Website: lowes
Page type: customer-info-address
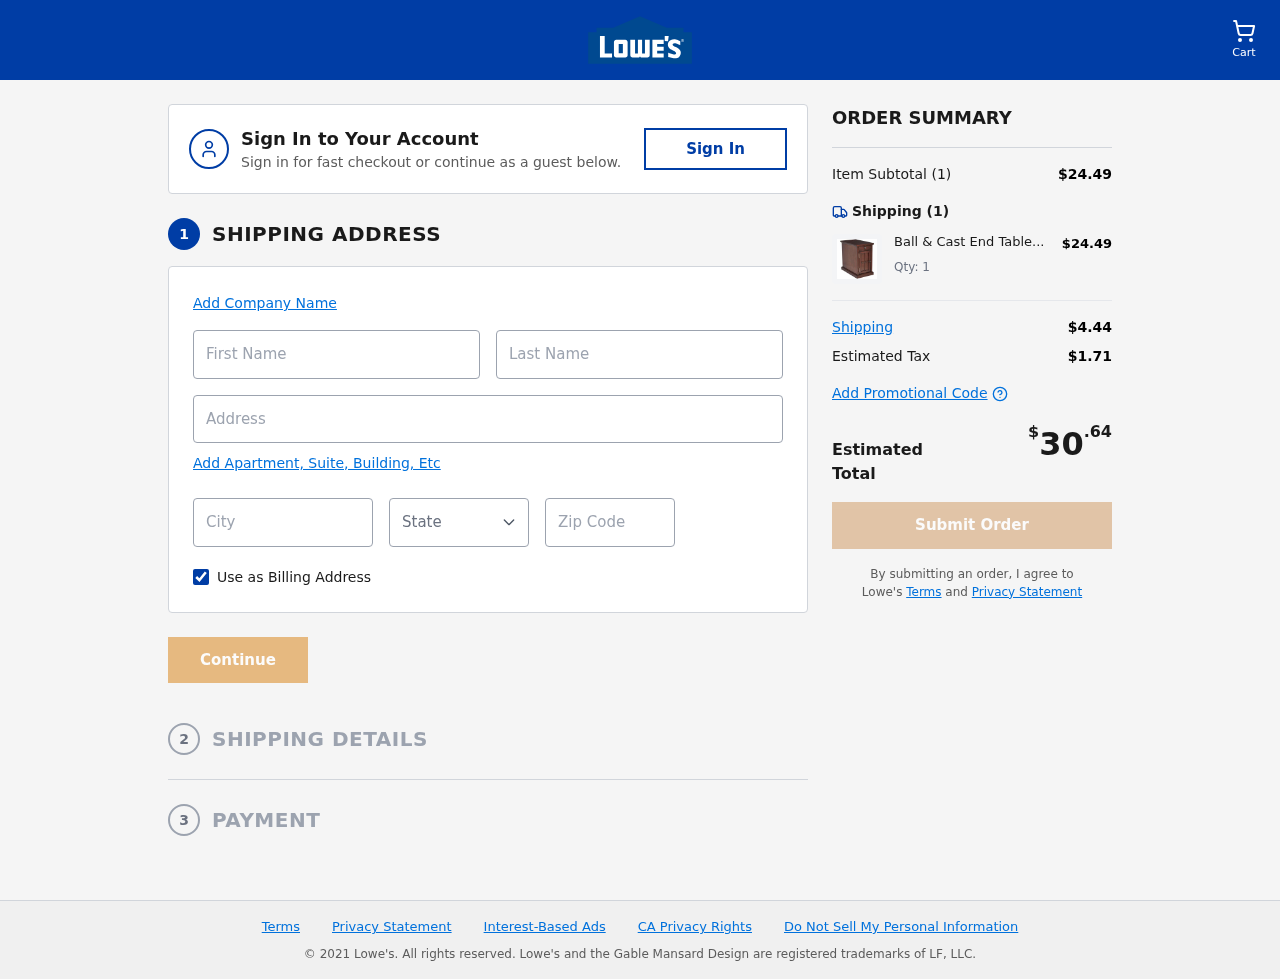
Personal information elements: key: PII_CITY
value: Onealburgh
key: PII_FIRSTNAME
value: Crystal
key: PII_LASTNAME
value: Williams
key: PII_POSTCODE
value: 85100
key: PII_STATE_ABBR
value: CT
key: PII_STREET
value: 76185 Natalie Prairie
Product elements: key: PRODUCT1_NAME
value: Ball & Cast End Table
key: PRODUCT1_PRICE
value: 24.49
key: PRODUCT1_QUANTITY
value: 1
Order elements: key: ORDER_NUM_ITEMS
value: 1
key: ORDER_SUBTOTAL
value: $24.49
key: ORDER_NUM_ITEMS2
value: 1
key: ORDER_SHIPPING_COST
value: $4.44
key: ORDER_TAX
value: $1.71
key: ORDER_TOTAL
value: $30.64